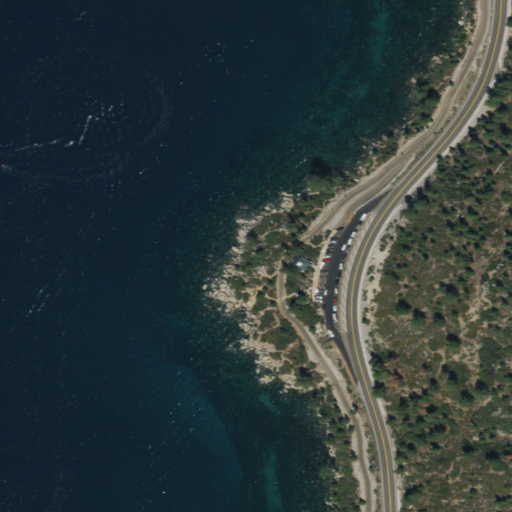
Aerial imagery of cape in Nevada named Memorial Point containing open water, evergreen forest, medium intensity development, shrub, low intensity development, open development, and high intensity development